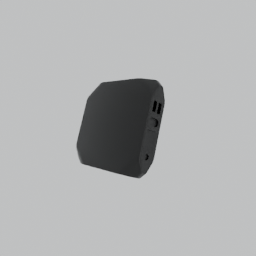
Label: electronics